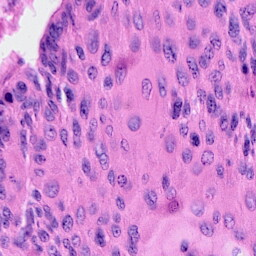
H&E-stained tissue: Cervix